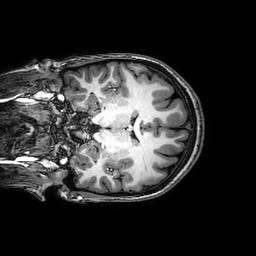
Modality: T1w
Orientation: coronal
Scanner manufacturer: philips
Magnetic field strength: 3 T
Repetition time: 0.008255 s
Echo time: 0.0038 s